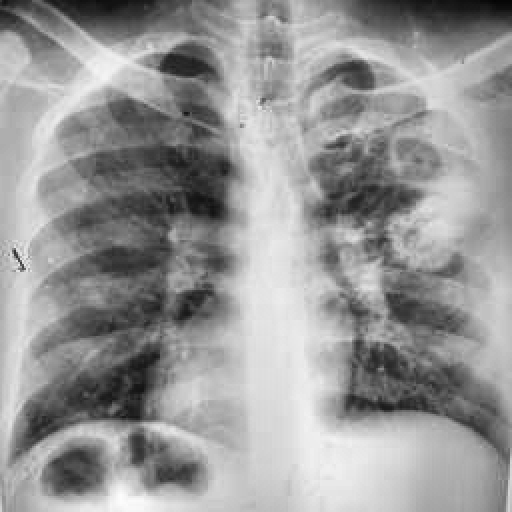
Finding: TUBERCULOSIS